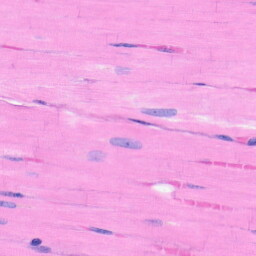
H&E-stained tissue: Heart